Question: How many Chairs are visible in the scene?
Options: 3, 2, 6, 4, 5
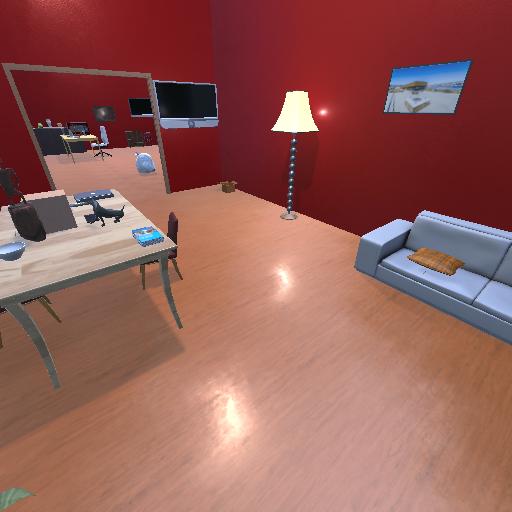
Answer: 3